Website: home-depot
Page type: payment
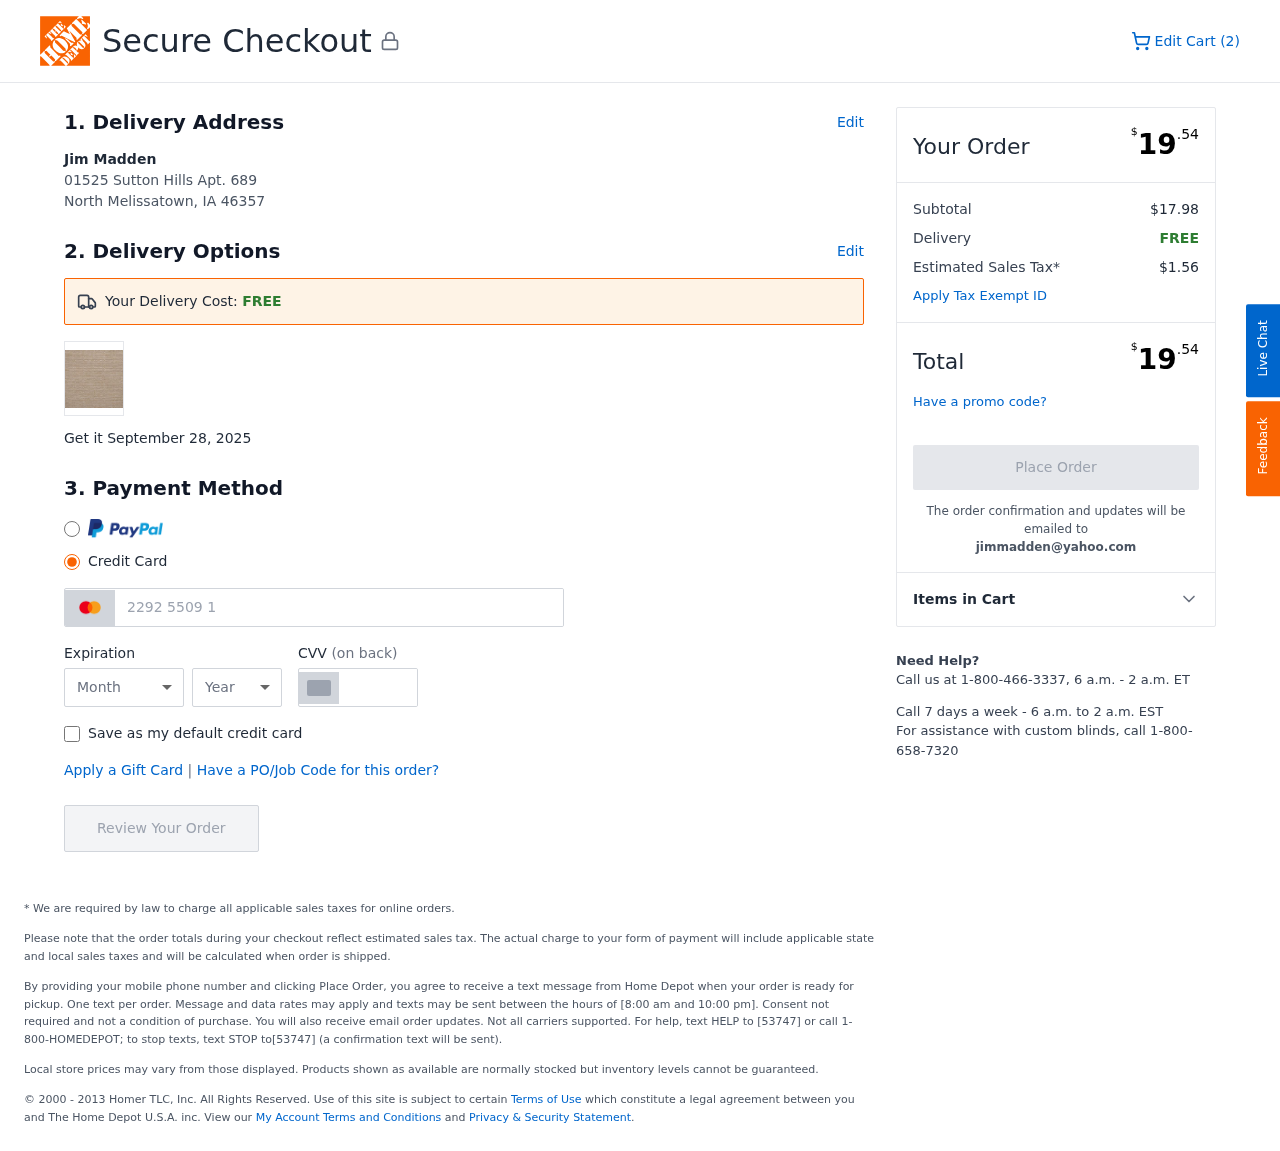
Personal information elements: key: PII_CARD_CVV
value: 739
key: PII_CARD_EXPIRY_MONTH
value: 06
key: PII_CARD_EXPIRY_YEAR
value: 30
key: PII_CARD_NUMBER
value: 2292 5509 1209 6069
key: PII_CITY_STATE_ZIP
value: North Melissatown, IA 46357
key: PII_EMAIL
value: jimmadden@yahoo.com
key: PII_FULLNAME
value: Jim Madden
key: PII_STREET
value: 01525 Sutton Hills Apt. 689
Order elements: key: ORDER_NUM_ITEMS
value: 2
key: ORDER_DELIVERY_DATE
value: September 28, 2025
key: ORDER_TOTAL
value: $19.54
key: ORDER_SUBTOTAL
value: $17.98
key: ORDER_SHIPPING_COST
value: FREE
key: ORDER_TAX
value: $1.56